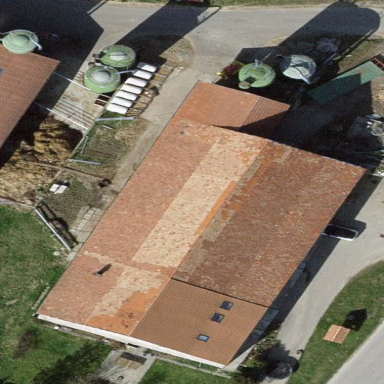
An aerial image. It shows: Farm auxiliary building.